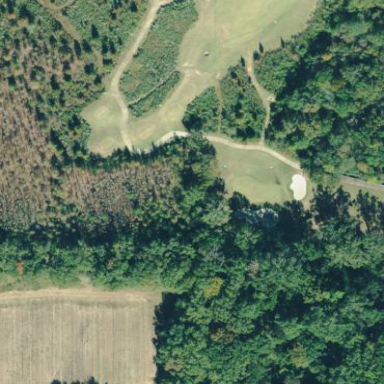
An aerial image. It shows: Rough area on grassy golf course.